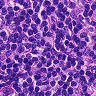
Metastatic tissue present: no